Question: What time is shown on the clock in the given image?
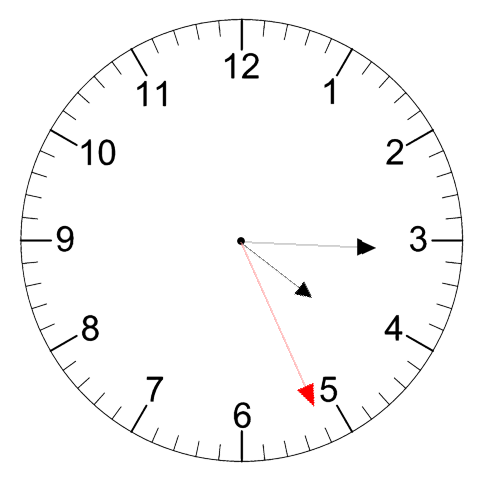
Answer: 04:15:26